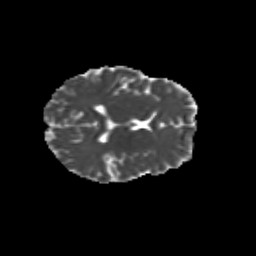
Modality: MD
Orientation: axial
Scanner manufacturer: siemens
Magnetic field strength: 3 T
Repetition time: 9.2 s
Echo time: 0.084 s